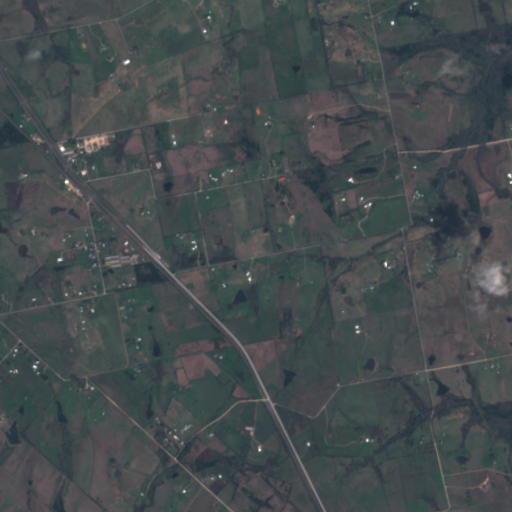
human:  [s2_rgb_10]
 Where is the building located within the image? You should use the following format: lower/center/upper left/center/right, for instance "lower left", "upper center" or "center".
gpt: The building is located in the center left of the image.
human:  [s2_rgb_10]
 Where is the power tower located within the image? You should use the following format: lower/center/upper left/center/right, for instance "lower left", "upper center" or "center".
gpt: There is no power tower in the image.